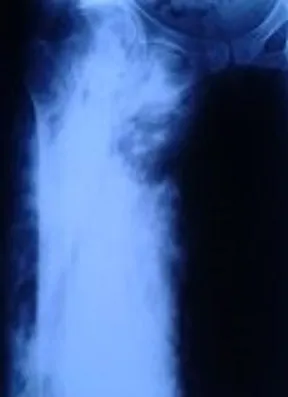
Radiography of the right thigh showed a large calcifications or ectopic bone of soft tissues.
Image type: radiology (x_ray)